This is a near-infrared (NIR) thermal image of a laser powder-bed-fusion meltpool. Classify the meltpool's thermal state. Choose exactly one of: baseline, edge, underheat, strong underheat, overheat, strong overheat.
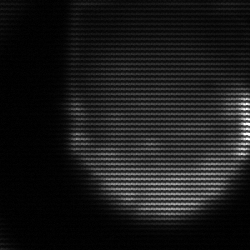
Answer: edge